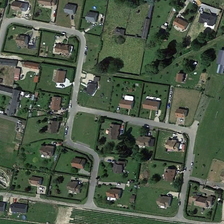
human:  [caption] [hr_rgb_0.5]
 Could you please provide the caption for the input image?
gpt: many buildings and many green trees are in a medium residential area .

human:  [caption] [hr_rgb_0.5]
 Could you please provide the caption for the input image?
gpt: many buildings and many green trees are in a medium residential area .

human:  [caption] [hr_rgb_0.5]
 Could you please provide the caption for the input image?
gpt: many buildings and many green trees are in a medium residential area .

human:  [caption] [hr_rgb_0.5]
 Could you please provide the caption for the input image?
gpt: many buildings and many green trees are in a medium residential area .

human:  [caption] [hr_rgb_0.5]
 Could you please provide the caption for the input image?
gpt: many buildings and many green trees are in a medium residential area .